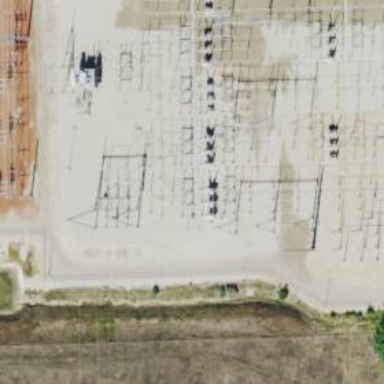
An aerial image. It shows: Switch for power supply.